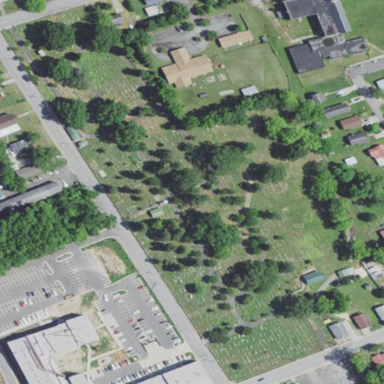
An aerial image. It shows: Cemetery.